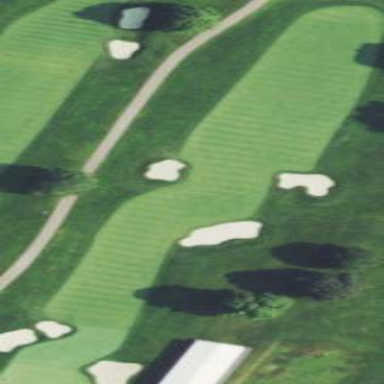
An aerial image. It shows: Grassy area designated as golf fairway.